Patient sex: M
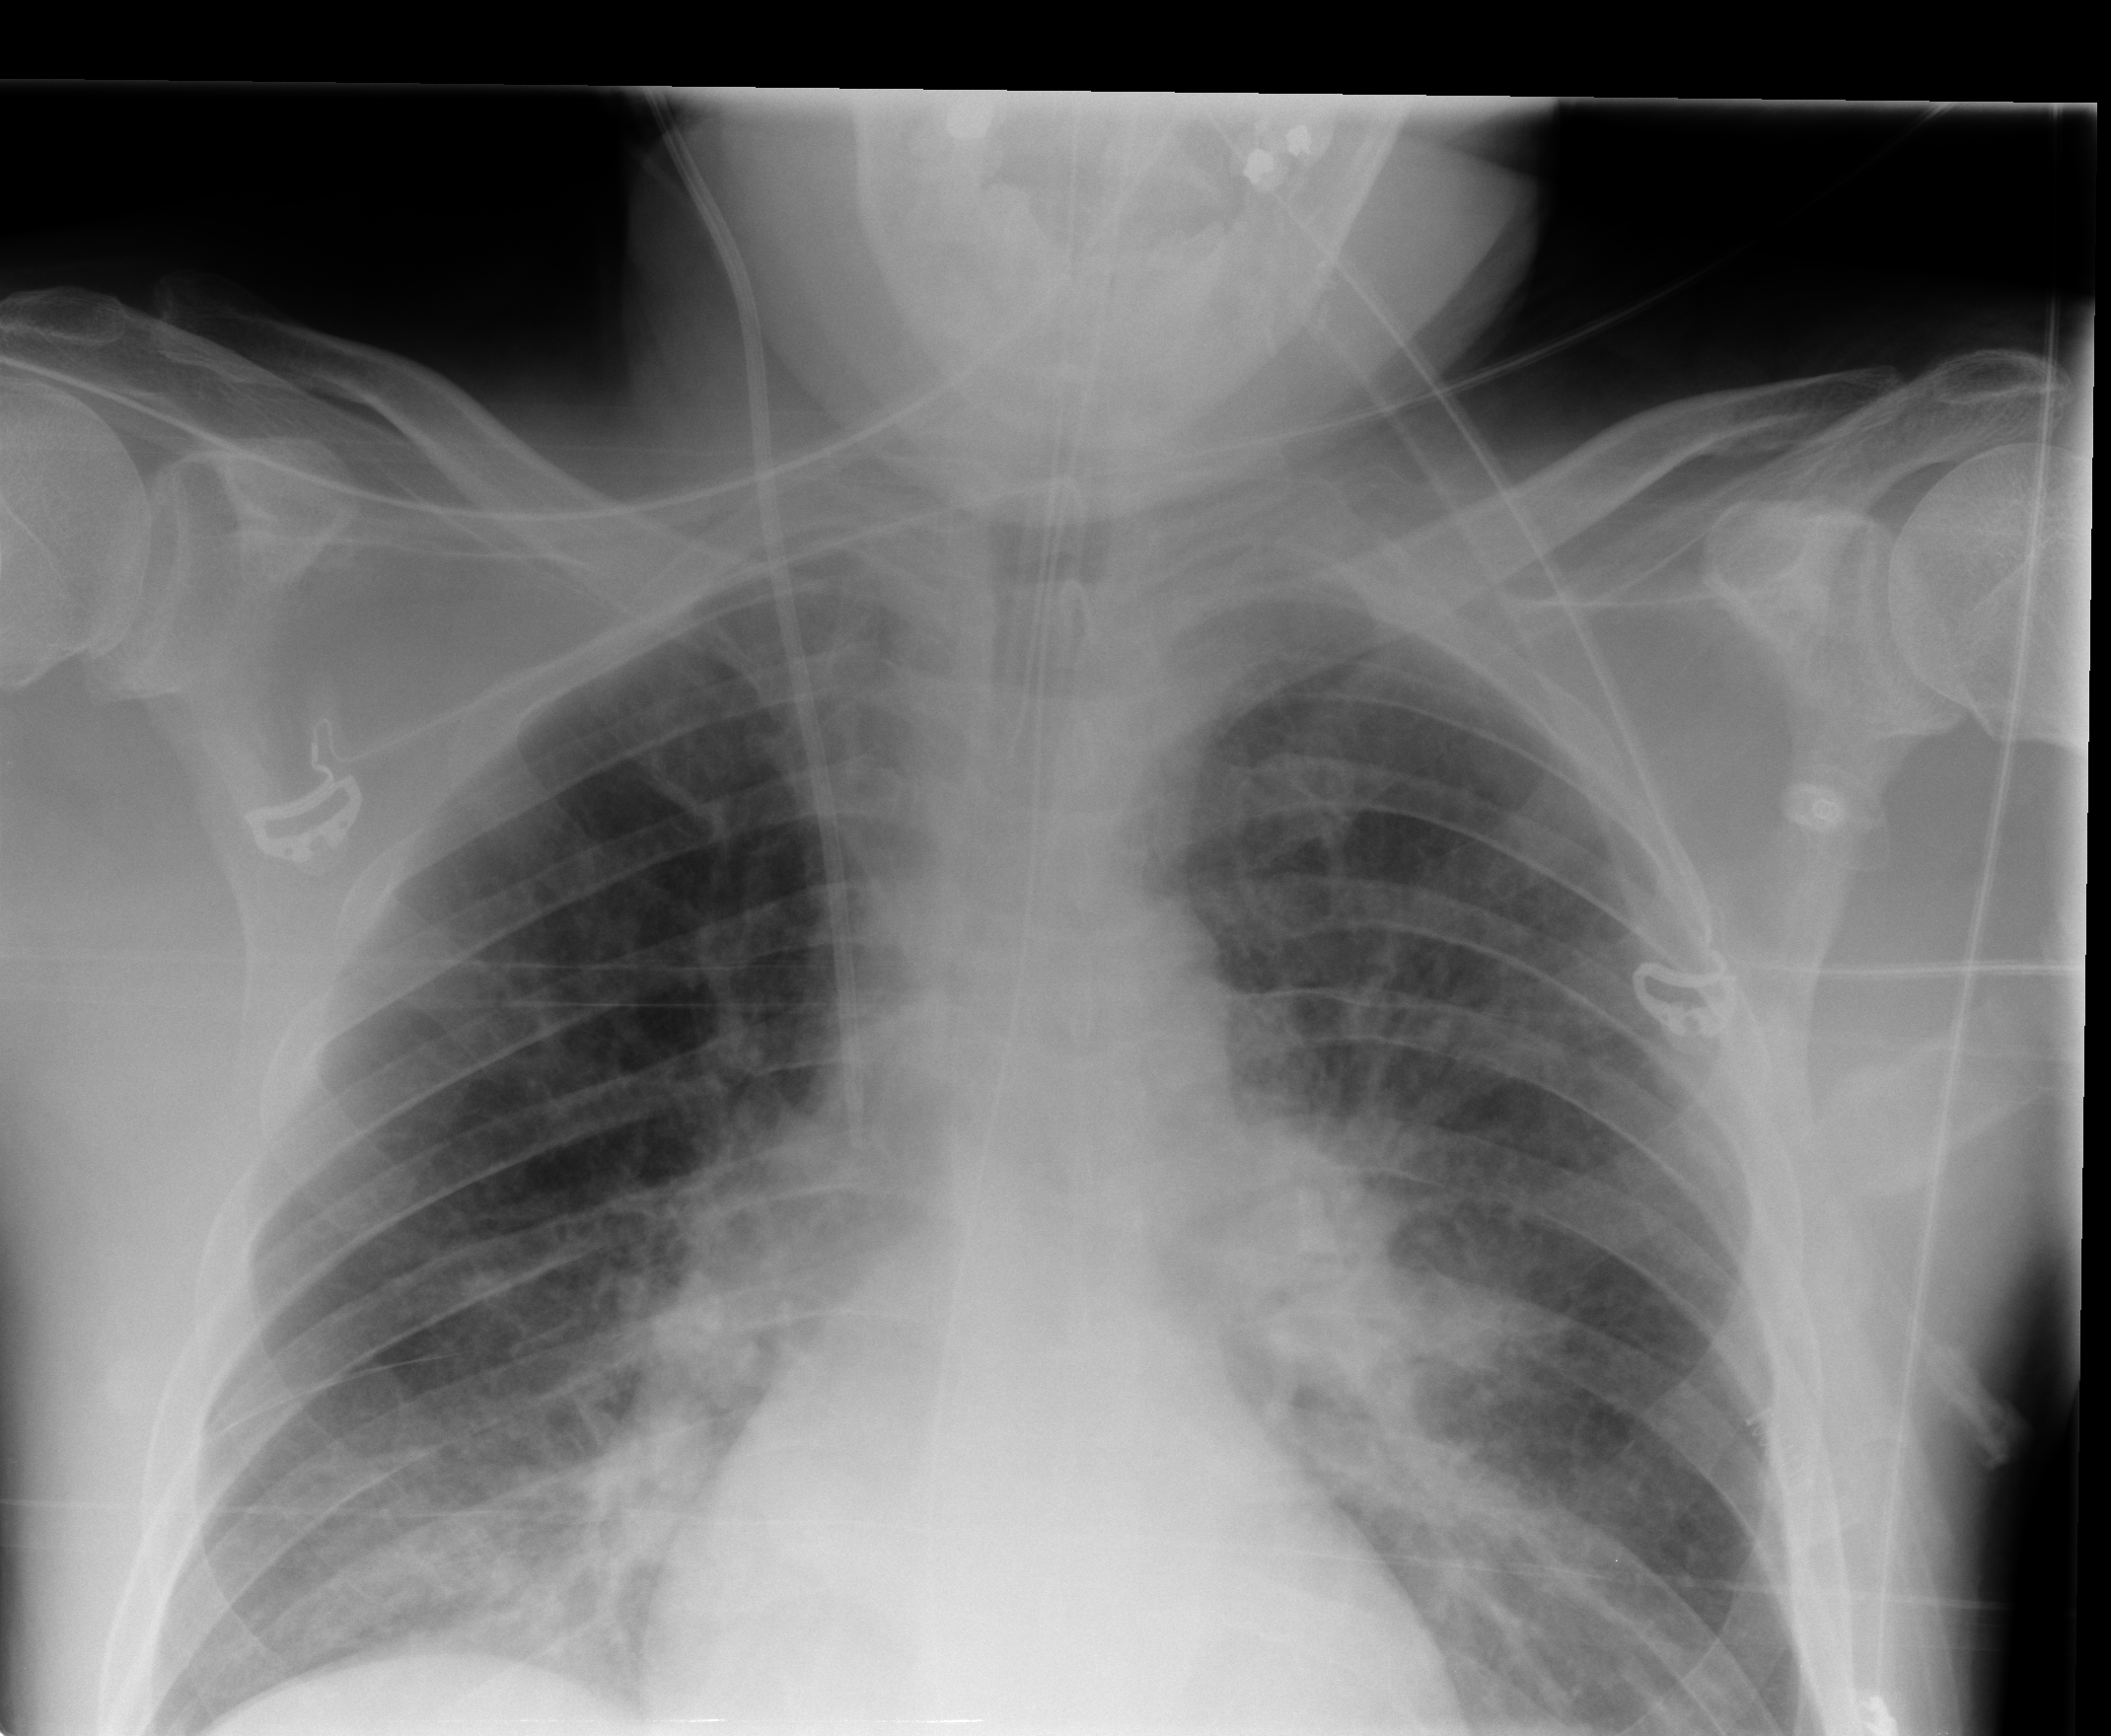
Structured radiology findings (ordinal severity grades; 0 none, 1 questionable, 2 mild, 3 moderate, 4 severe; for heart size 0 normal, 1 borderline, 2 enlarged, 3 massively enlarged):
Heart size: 0
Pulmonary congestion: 2
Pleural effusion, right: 0
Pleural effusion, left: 0
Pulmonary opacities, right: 2
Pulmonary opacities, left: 0
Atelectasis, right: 1
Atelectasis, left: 1